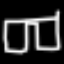
Label: pants